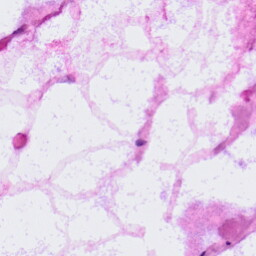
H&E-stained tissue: LymphNode